Question: I have the following code:
'''
def analytics
@user_registrations = User.count(:conditions => ["created_at >= ?", 30.days.ago.to_date], group: "date(created_at)")
@daily_count = []
30.times do |day|
@daily_count << [Date.today - day, @user_registrations['#{Date.today - day}']]
end
end
'''
which when run with: '<%= simple_format @user_registrations.to_yaml %>' produces:
'''
--- !omap
- '2012-08-23': 11
'''
I want to get the '11' value out and put that in my daily_count array.
How can I do that?
update:
'''
<%= simple_format @user_registrations.to_yaml %>
<%= simple_format @daily_count.to_yaml %>
'''
results in the image:

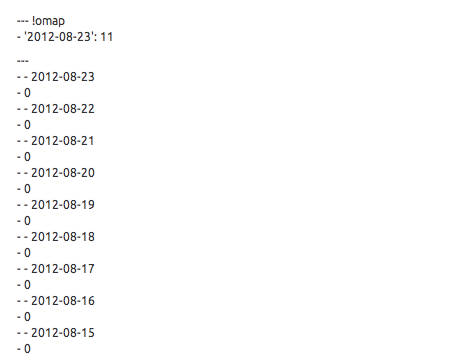
Answer: Just replace:
'''
@daily_count << [Date.today - day, @user_registrations['#{Date.today - day}']]
'''
with:
'''
@daily_count << [Date.today - day, @user_registrations["#{Date.today - day}"] || 0]
'''
Single quotes will cause the #{} escape syntax to be treated as a literal, double quotes cause it to be eval'ed.